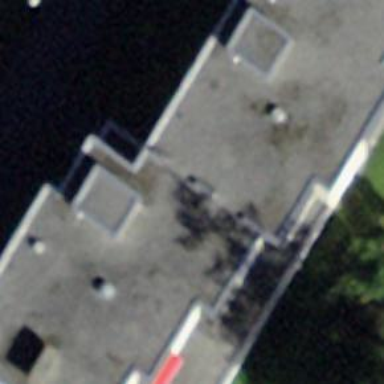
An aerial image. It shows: Building with flat roof.